Aerial crown-view tile of a tropical tree (Barro Colorado Island, Panama), acquired 20250616:
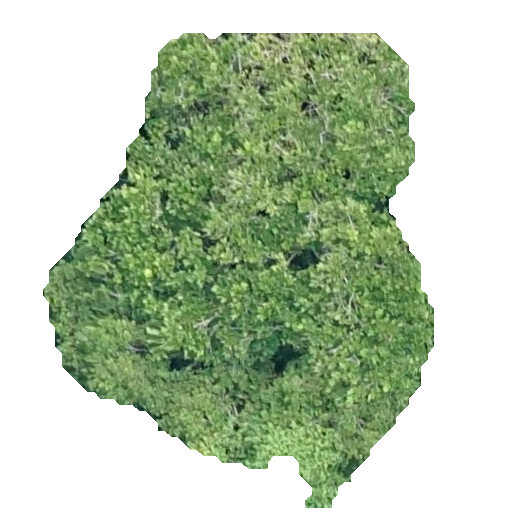
Species: Anacardium excelsum
GBIF accepted scientific name: Anacardium excelsum
Crown area: 186.399 m²